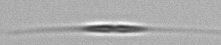
Label: Cylindrotheca